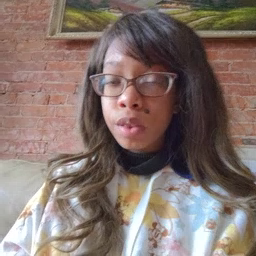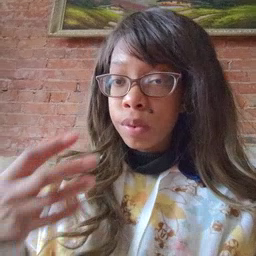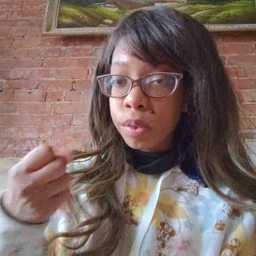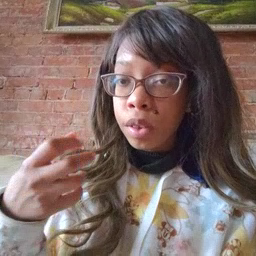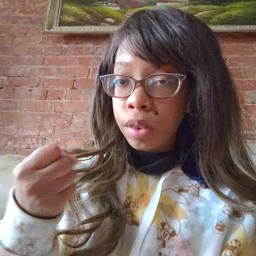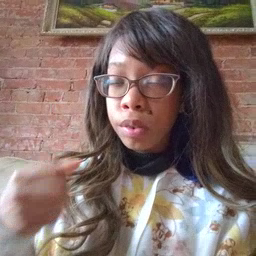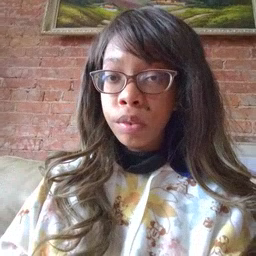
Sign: milk